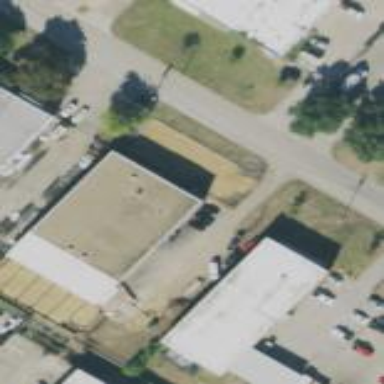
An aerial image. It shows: Warehouse.